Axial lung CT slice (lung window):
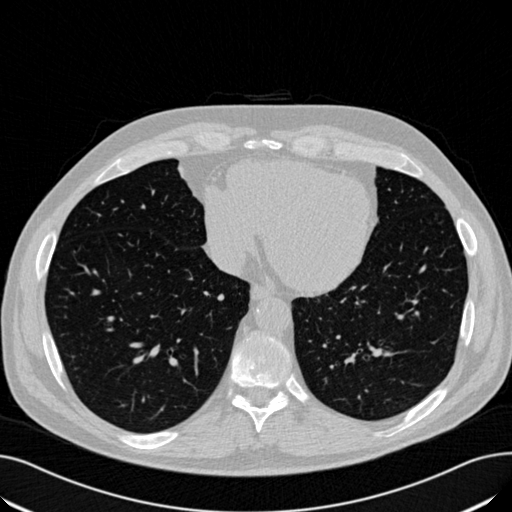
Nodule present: no